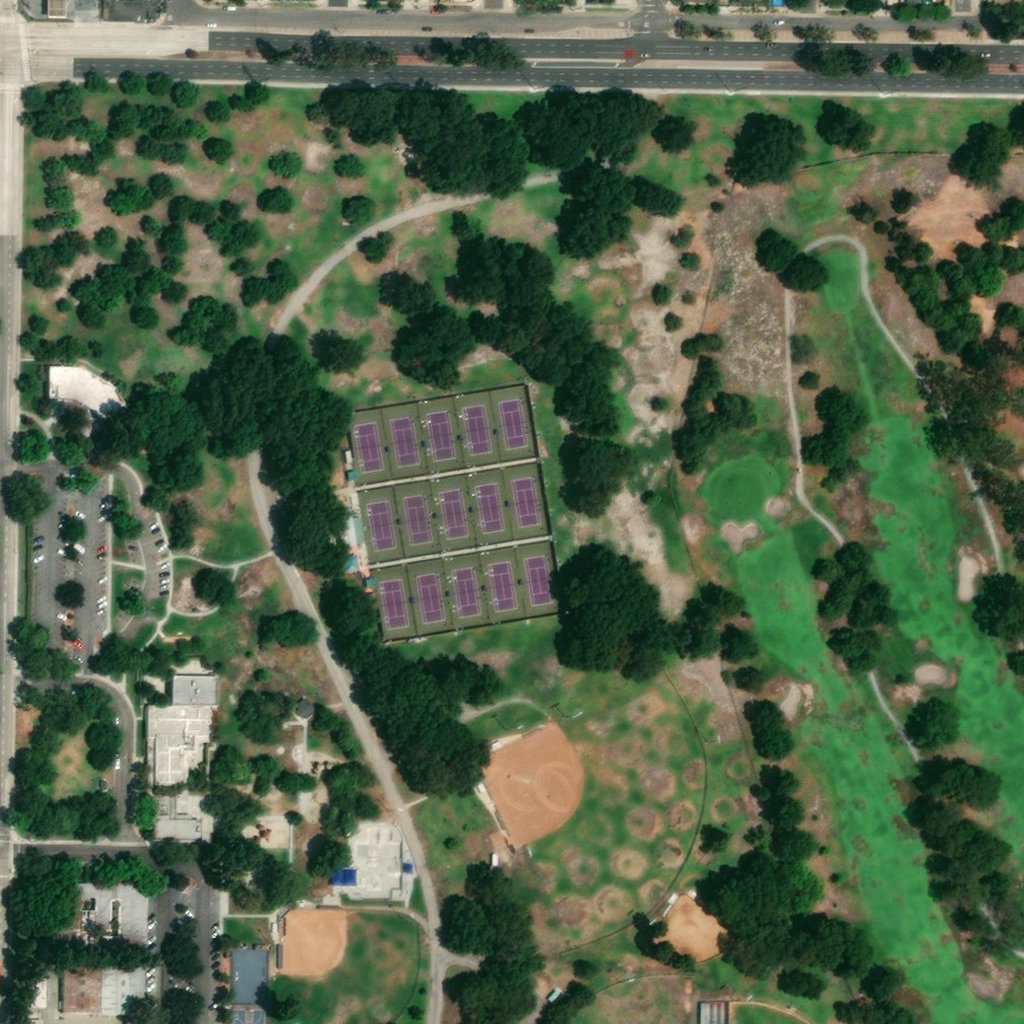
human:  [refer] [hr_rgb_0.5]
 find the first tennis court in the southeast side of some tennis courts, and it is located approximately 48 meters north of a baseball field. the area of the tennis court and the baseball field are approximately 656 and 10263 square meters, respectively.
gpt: <box>[[50, 52, 55, 60, 0]]</box>

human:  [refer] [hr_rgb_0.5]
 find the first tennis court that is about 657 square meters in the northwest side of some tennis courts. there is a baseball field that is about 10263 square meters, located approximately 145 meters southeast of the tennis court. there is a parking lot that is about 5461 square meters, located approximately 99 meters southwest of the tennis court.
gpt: <box>[[33, 39, 38, 47, 0]]</box>